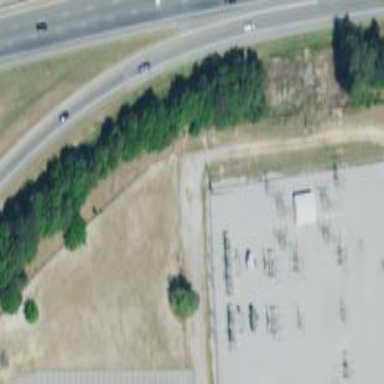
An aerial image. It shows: Distribution level power substation enclosed by fence.